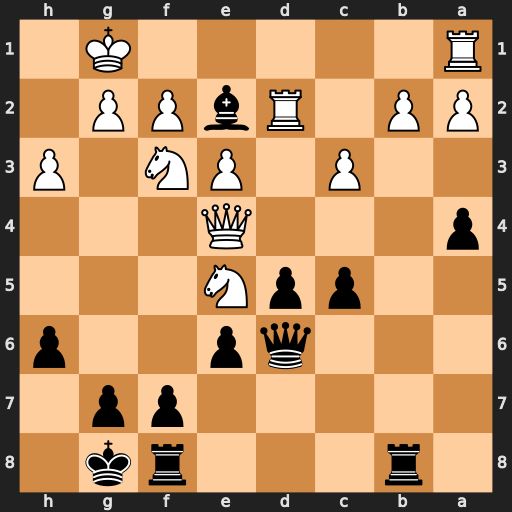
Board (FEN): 1r3rk1/5pp1/3qp2p/2ppN3/p3Q3/2P1PN1P/PP1RbPP1/R5K1
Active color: b
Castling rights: -
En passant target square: -
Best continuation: dxe4 Rxd6 exf3